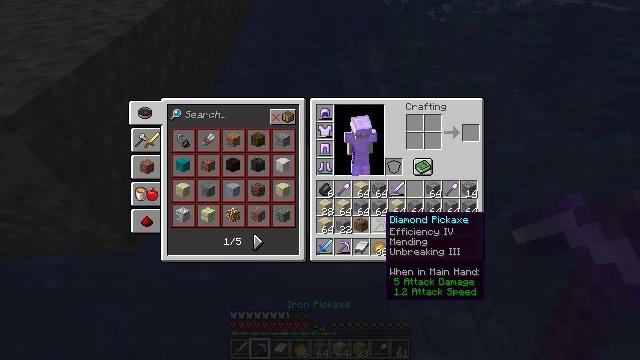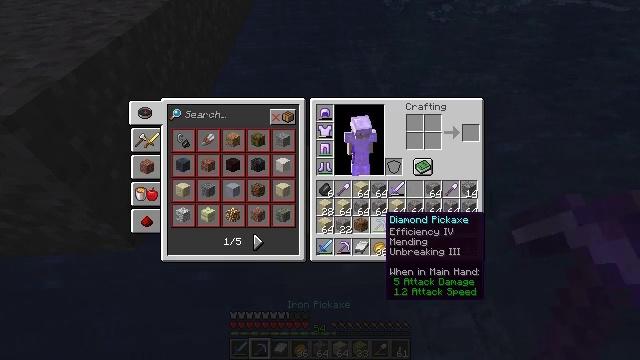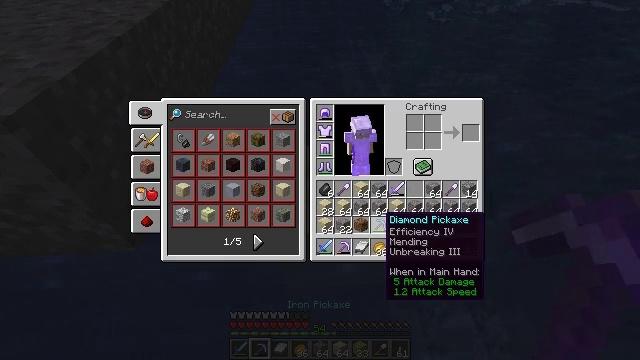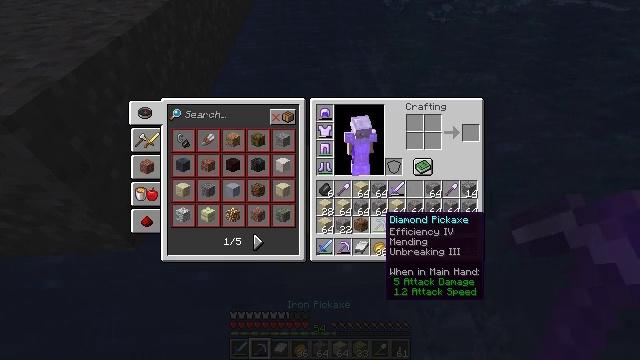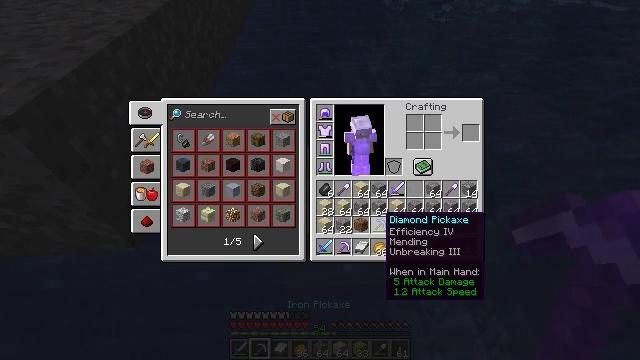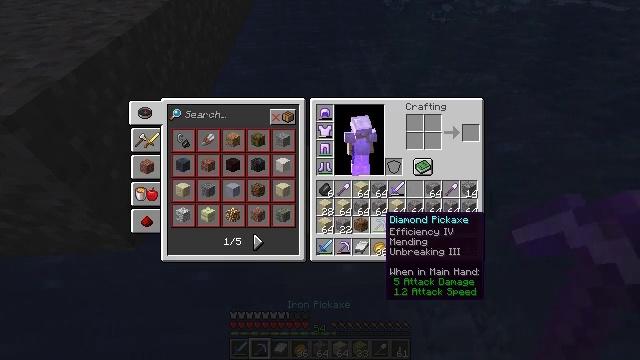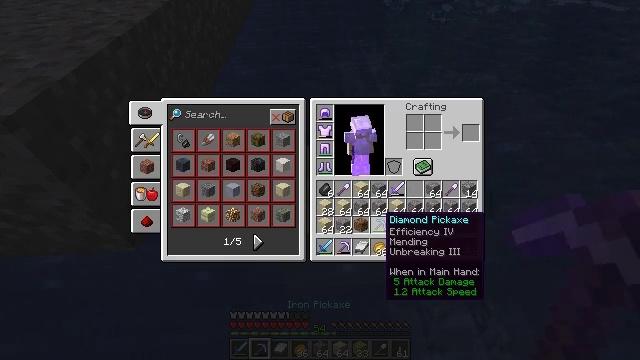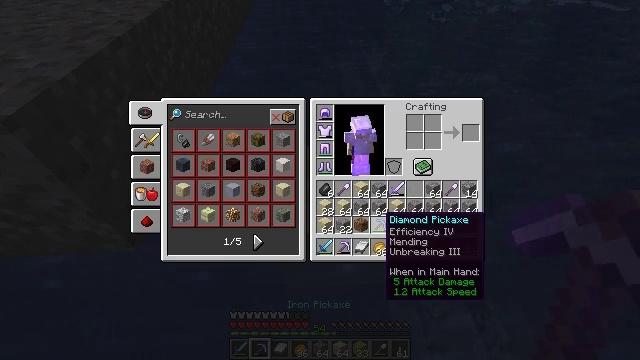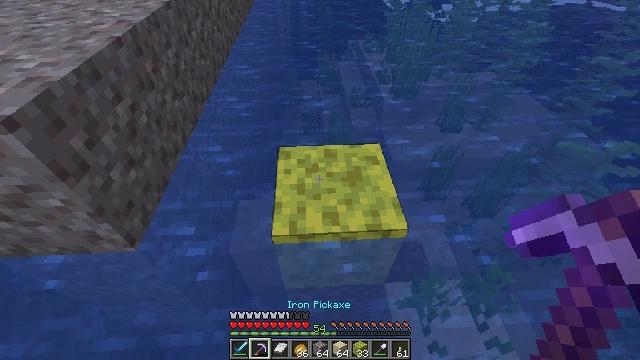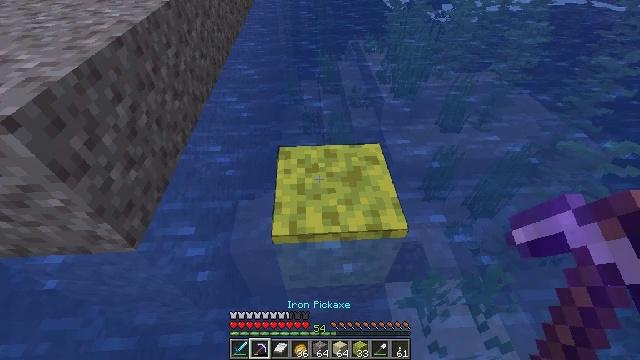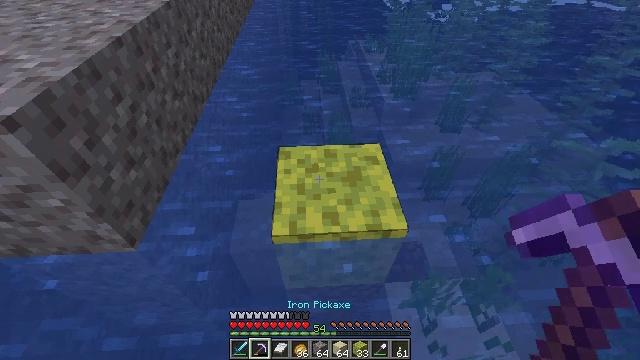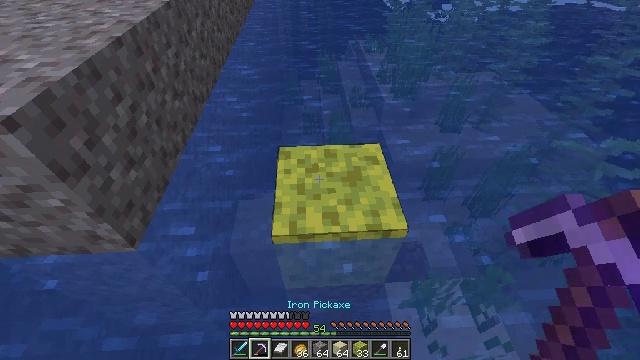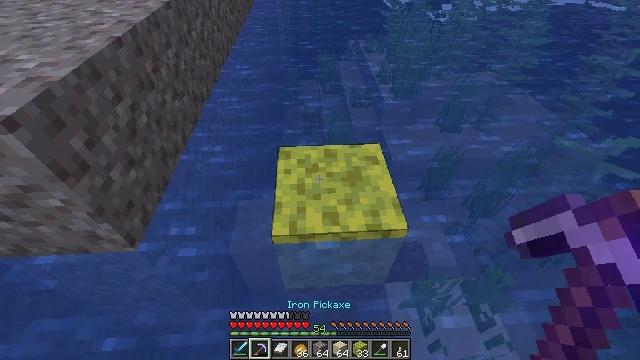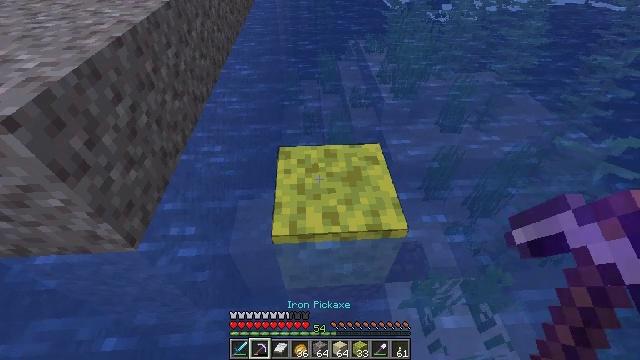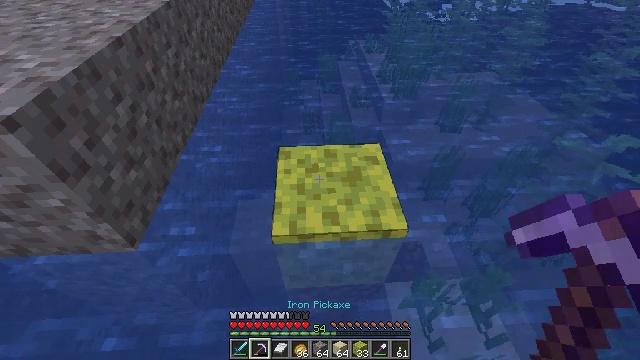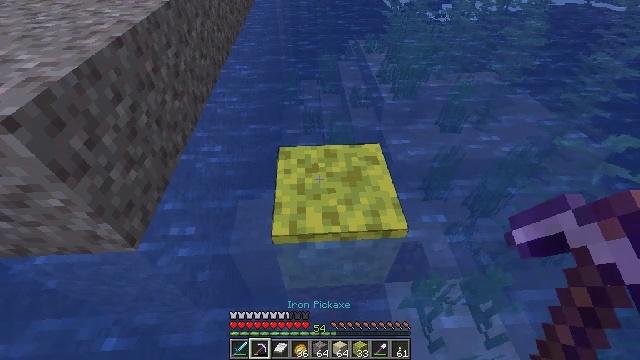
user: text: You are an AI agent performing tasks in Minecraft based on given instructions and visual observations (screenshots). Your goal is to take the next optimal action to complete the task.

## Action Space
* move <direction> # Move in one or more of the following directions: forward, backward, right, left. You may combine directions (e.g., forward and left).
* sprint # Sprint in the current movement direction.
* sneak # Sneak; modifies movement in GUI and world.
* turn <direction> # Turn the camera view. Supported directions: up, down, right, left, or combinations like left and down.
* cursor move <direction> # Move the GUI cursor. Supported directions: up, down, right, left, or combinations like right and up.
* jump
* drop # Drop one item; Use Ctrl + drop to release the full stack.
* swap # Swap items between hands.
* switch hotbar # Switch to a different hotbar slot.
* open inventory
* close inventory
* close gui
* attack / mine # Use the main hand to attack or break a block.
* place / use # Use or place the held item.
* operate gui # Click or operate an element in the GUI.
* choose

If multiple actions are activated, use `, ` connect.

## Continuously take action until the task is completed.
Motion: motion action
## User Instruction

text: Gather a wet sponge from the ocean.
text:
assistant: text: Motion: no_op
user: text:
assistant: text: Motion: no_op
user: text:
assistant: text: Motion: no_op
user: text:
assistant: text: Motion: no_op
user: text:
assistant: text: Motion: no_op
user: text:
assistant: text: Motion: no_op
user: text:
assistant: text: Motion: no_op
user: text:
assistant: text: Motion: close inventory
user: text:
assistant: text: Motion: close inventory
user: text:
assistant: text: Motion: no_op
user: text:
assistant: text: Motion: no_op
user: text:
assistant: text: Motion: no_op
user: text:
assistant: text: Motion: no_op
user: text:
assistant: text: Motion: no_op
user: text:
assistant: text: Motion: no_op
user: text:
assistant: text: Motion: no_op
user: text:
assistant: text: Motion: no_op
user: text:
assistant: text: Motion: no_op
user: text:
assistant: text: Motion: no_op
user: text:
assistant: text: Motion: no_op
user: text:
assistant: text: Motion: attack / mine
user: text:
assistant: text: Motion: attack / mine
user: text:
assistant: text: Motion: attack / mine
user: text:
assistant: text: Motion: attack / mine
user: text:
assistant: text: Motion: attack / mine
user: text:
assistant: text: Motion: no_op
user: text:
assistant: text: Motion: no_op
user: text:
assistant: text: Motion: no_op
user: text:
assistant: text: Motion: no_op
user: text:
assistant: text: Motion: no_op